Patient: sex M, age 57
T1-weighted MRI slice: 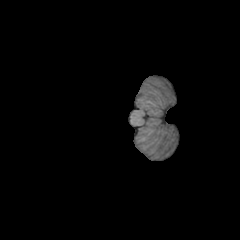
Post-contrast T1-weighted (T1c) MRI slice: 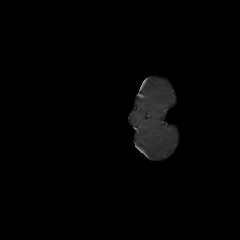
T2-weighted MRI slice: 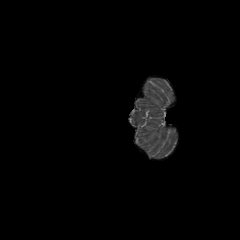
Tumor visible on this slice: no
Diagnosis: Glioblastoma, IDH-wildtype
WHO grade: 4